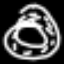
Label: donut